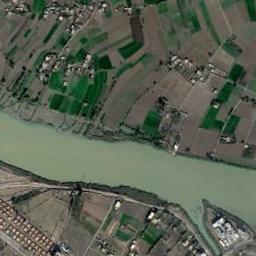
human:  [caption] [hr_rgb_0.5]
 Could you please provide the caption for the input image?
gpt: Many buildings of different shapes are beside the river .

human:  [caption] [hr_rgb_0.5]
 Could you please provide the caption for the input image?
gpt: A broad, Curved, Light green river with small islands on both sides of the shore, Green and brown mixed land and buildings .

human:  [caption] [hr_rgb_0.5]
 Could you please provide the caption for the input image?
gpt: The green river goes through the farmland and some houses are next to the river .

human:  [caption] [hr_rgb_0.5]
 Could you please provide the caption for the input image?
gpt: The river goes through farmland and houses .

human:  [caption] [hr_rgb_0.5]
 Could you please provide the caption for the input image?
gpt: There are some buildings and brown farmlands near the river .